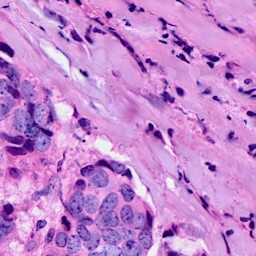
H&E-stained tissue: Breast